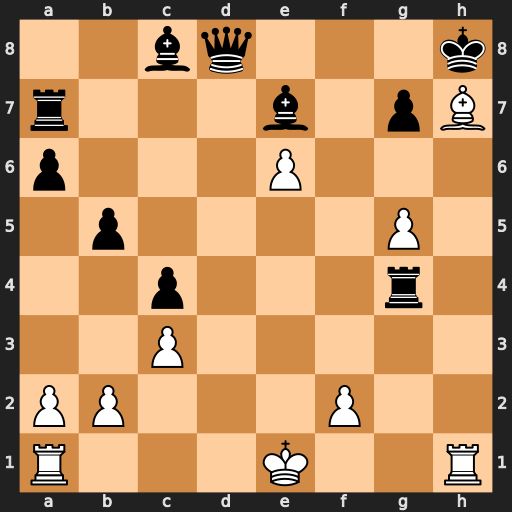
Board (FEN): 2bq3k/r3b1pB/p3P3/1p4P1/2p3r1/2P5/PP3P2/R3K2R
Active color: w
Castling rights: KQ
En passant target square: -
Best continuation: Bg6+ Rh4 Rxh4+ Kg8 Bf7+ Kf8 Rh8#